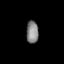
Tissue: lung
Cell type: Endothelial cells
Senescence score: 0.641
Nuclear area (px): 269
Mean DAPI intensity: 129.513